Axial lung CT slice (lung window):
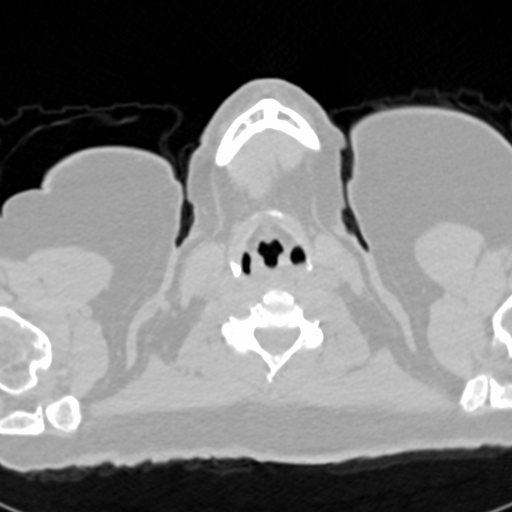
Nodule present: no